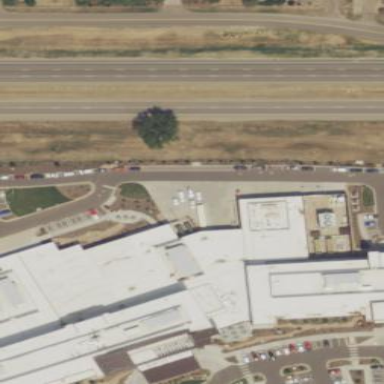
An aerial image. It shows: Hospital building with healthcare amenities.